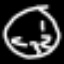
Label: clock